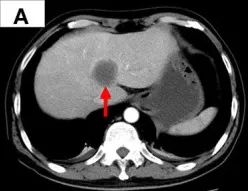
Computed tomography scan or magnetic resonance imaging scan before.
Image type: radiology (ct)